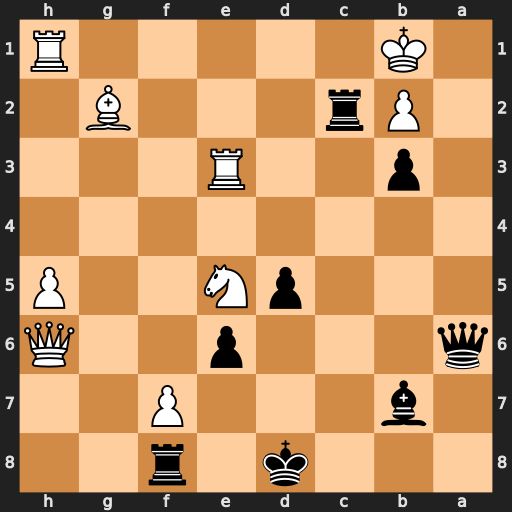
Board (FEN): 3k1r2/1b3P2/q3p2Q/3pN2P/8/1p2R3/1Pr3B1/1K5R
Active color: b
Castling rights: -
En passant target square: -
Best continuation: Qa2#